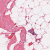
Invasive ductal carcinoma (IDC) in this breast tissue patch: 0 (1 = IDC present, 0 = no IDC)